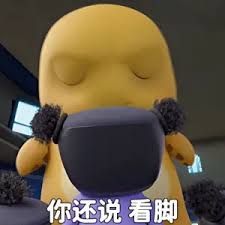
Label: nailong